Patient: sex F, age 80
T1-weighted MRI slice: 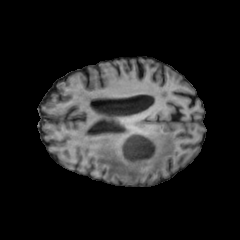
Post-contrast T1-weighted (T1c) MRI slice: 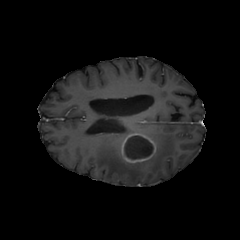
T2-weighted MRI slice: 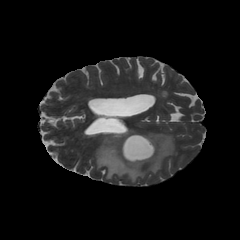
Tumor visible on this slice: yes
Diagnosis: Glioblastoma, IDH-wildtype
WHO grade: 4